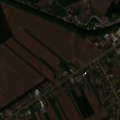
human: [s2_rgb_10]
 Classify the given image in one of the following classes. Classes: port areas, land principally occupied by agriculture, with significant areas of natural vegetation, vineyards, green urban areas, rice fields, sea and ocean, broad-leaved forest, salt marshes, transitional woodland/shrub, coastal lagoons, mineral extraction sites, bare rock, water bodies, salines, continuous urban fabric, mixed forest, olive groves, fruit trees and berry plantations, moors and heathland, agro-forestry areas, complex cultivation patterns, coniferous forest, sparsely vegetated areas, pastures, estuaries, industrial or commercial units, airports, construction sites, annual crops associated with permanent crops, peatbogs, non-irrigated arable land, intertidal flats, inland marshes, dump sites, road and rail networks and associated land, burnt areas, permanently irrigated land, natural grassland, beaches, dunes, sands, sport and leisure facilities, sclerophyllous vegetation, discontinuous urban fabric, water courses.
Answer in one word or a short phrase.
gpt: discontinuous urban fabric, non-irrigated arable land, complex cultivation patterns, transitional woodland/shrub